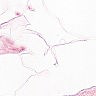
Metastatic tissue present: no